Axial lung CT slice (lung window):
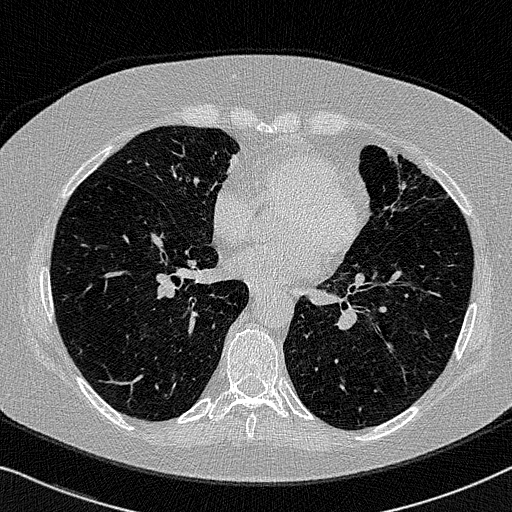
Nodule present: no